【题型】解答题　【知识点】平面几何　【难度】easy
如图，正方形$ABCD$的边长为$4$，$P$为边$DC$上的一点，设$DP=x$，求$\triangle APD$的面积$y$与$x$之间的函数关系式，并画出这个函数的图象．

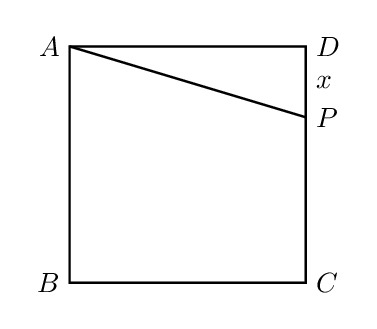
【解答】
\noindent \textbf{【答案】} $y=2x$，图见解析

\vspace{0.2cm}
\noindent \textbf{【分析】} 根据$S_{\triangle ADP}=\dfrac{1}{2}\cdot DP\cdot AD$，然后代入数计算即可，由于$P$为$DC$上一点，故$0<PD\leq DC$，得到函数关系式后再画出图象，画图象时注意自变量取值范围．

\vspace{0.2cm}
\noindent \textbf{【详解】} 解：$S_{\triangle ADP}=\dfrac{1}{2}\cdot DP\cdot AD=\dfrac{1}{2}x\times4=2x$，
$\therefore y=2x\ (0<x\leq4)$；
故此函数是正比例函数，图象经过$(0,0)$、$(1,2)$，
因为自变量有取值范围，所以图象是一条线段．

\vspace{0.2cm}
\noindent \textbf{【点睛】} 此题主要考查了三角形的面积的求法以及画正比例函数的图象，画图象不注意自变量取值范围是同学们容易出错的地方．

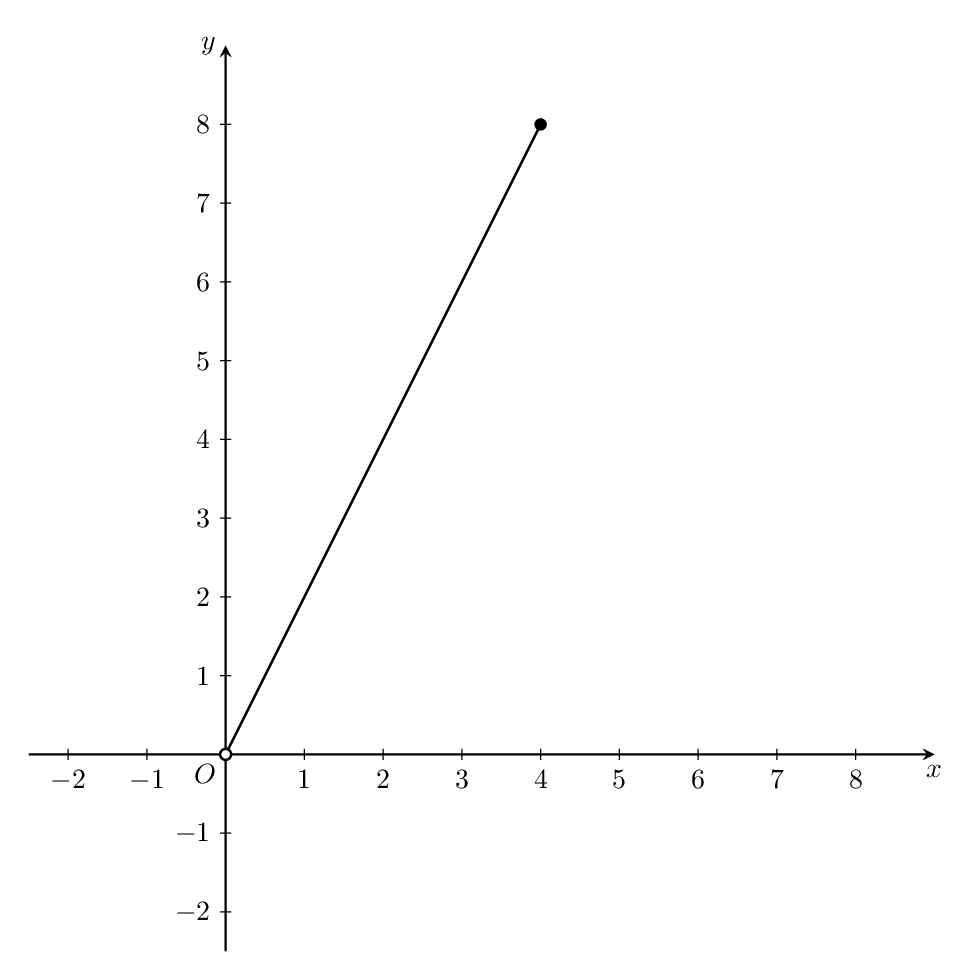